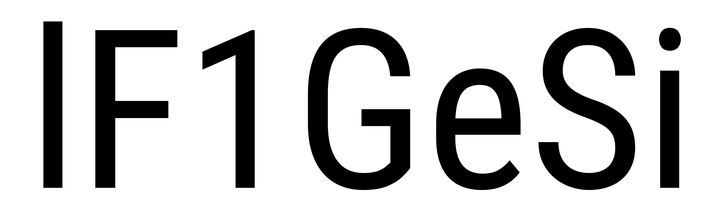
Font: Roboto_Condensed_Regular